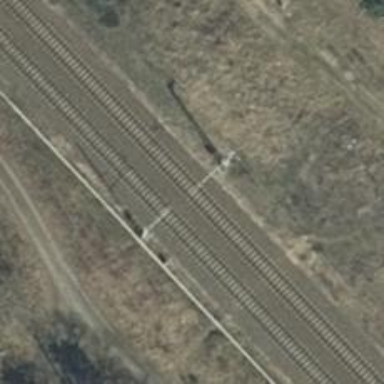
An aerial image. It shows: Milestone along the railway with catenary mast.